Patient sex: M
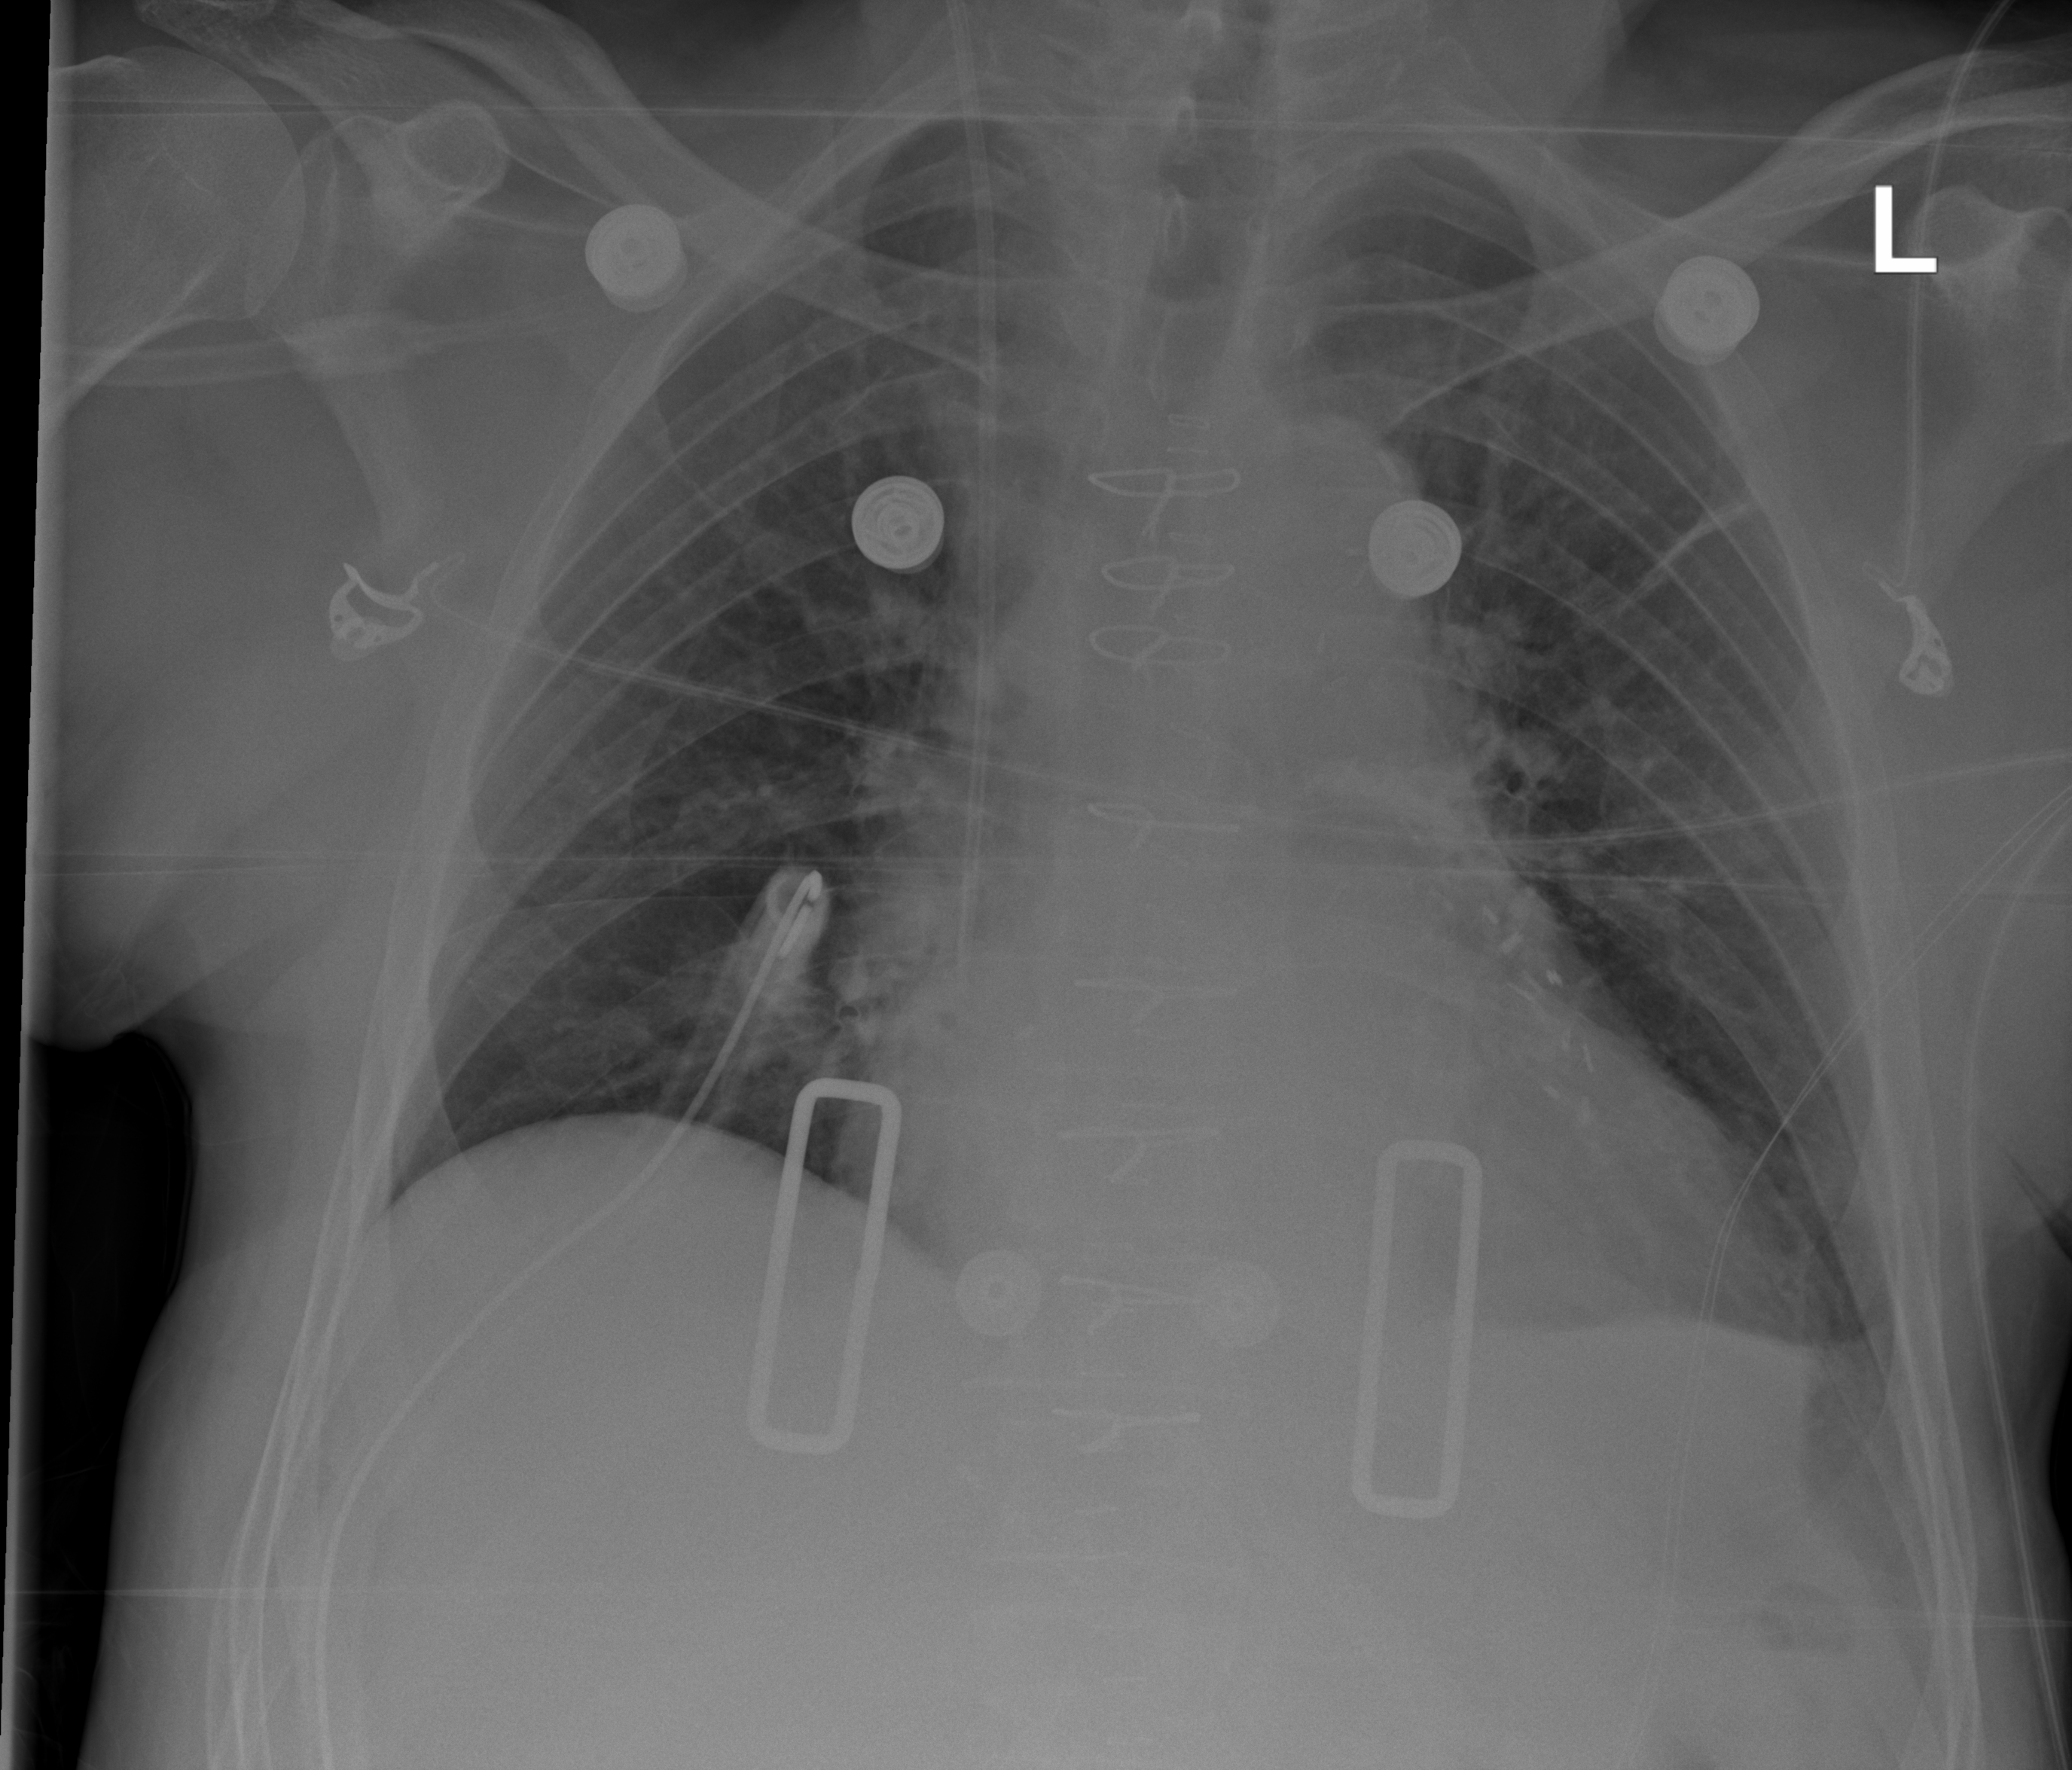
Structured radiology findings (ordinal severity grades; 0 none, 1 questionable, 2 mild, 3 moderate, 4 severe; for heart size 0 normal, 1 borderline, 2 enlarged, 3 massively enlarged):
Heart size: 0
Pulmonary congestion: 0
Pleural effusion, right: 0
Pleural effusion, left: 2
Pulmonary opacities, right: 0
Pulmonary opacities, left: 0
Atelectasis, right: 2
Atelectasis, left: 2